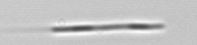
Label: Leptocylindrus